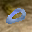
Label: 0